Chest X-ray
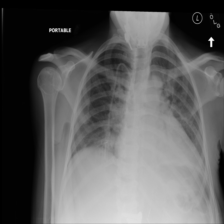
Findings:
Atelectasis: negative
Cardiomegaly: negative
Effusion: negative
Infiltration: negative
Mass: negative
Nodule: negative
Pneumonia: negative
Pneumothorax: negative
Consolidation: negative
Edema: negative
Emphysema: negative
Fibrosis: negative
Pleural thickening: negative
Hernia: negative